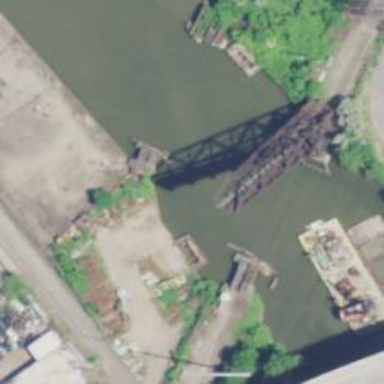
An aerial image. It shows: Abandoned railway bridge.